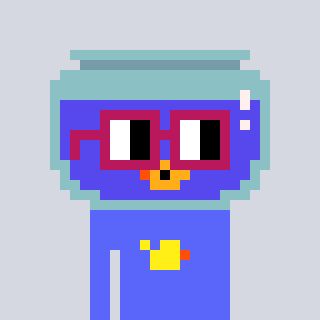
a pixel art character with square dark red glasses, a goldfish-shaped head and a purple-colored body on a cool background